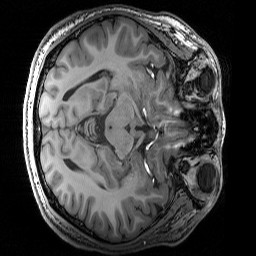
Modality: T1w
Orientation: axial
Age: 19
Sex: male
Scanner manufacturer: siemens
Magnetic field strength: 3 T
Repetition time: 2.3 s
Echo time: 0.00344 s